Question: PrimeFaces 3.5
Mojarra 2.1.5
jdk 1.6
When my datatable is loading, I need to enable or disable two buttons in the same column at same row.
i.e. When datatable loads the first row, I have to enable down button and disable up button.
When datatable loads the second row till the last row -1, I have to enable both buttons.
When datatable loads the last row I need to enable up button and disable down button.

Ive tried read the List object and enable,disable but it set enable or disable for all rows.
I would appreciate a help on this. thanks in advance...
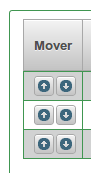
Answer: You can make use of the 'rowIndexVar'
Something like this:
'''
<p:dataTable value="#{myBean.myRows}" rowIndexVar="myRowIndex" var="myRow">
<p:column headerText="#">
<h:commandLink styleClass="upArrow" disabled="#{myRowIndex eq 0}"/>
<h:commandLink styleClass="downArrow"
disabled="#{myRowIndex eq myBean.myRows.size()}"/>
</p:column>
</p:dataTable>
'''